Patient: sex M, age 58
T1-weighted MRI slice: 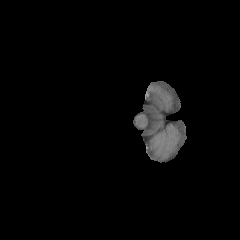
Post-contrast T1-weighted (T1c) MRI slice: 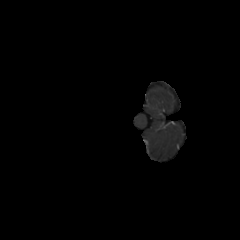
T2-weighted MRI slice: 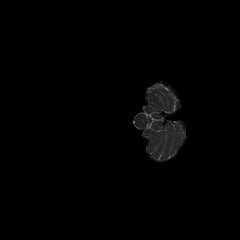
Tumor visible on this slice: no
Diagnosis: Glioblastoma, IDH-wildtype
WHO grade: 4